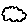
Label: cloud